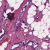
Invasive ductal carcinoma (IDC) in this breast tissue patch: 1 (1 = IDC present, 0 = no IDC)